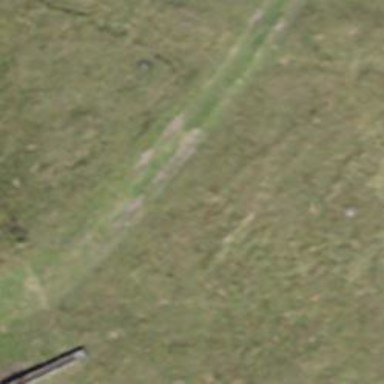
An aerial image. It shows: Grassy track with grade5 tracktype.